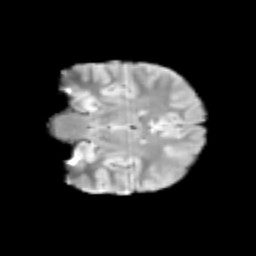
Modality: T2w
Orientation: coronal
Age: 9
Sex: female
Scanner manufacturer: siemens
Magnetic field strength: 3 T
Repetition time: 3.8 s
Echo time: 0.07 s